Question: I am having some difficulty in making connectivity with Java and PostgreSQL Database.I have download the <URL> driver and properly set the application ClassPath. My code is as under
'''
import java.sql.*;
public class JavaPostGreSQLConnectivity
{
public static void main(String[] args)
{
DB db = new DB();
db.dbConnect("jdbc:postgresql://127.0.0.1:5432/TestDB", "postgres","pwd");
}
}
class DB
{
public DB() {}
public void dbConnect(String db_connect_string, String db_userid, String db_password)
{
try
{
Class.forName("org.postgresql.Driver");
Connection conn = DriverManager.getConnection(db_connect_string, db_userid, db_password);
System.out.println("connected");
}
catch (Exception e)
{
e.printStackTrace();
}
}
};
'''
Upon running I am getting the below error

Is it complaining about
If so then what will be the driver name? However, I followed <URL> for my learning purpose.
However, If I do
'''
C:\Program Files (x86)\Java\jdk1.7.0\bin>java -cp C:\Users\pos
tgresql-9.2-1002.jdbc4.jar; JavaPostGreSQLConnectivity
connected
'''
It works.Why I need to explicitly mention the driver again when I have already placed it in the classpath properly? Is there any alternative way (I just want to put the JAR file in Classpath and the program should read from there)?
Thanks in advance
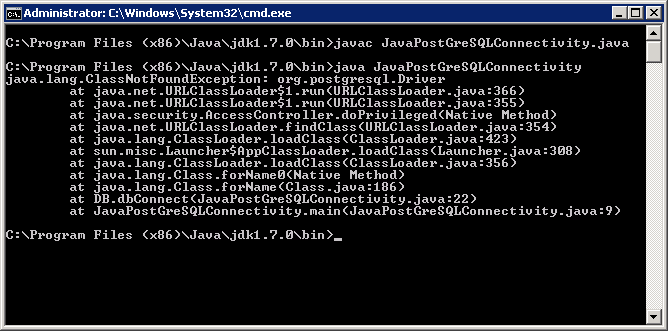
Answer: The driver name is OK. It is the same as mentioned in the <URL> of the driver. Therefore the driver is just not in the classpath.
You say:
> I [...] properly set the application ClassPath
On the other hand you start the program by just calling:
'''
java JavaPostGreSQLConnectivity
'''
In that case no PG driver is on the classpath. You have to add it by hand using someting like
'''
java -cp postgresql-jdbc4.jar JavaPostGreSQLConnectivity
'''
The question has been changed while typing, hence the duplication.
You added the jar only in you IDE. This helps the IDE to compile your code. If you start the program using you IDE then the IDE will also set the classpath for you. But if you don't start via the IDE then nobody knows the correct classpath and it has to be set by hand.
Your options are:
- - - 'CLASSPATH'- - 'lib/ext'
Note: This is all basic Java knowledge and has nothing to do with PostgreSQL.